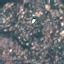
Land use / land cover class: Residential